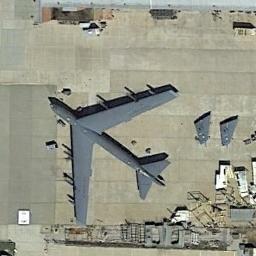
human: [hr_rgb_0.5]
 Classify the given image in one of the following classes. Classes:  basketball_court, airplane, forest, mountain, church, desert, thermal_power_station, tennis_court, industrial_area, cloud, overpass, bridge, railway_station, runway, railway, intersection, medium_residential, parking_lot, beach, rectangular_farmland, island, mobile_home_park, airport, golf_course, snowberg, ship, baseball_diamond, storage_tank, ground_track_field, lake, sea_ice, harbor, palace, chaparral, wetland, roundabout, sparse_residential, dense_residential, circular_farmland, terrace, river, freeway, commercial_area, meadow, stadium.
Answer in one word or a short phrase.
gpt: airplane